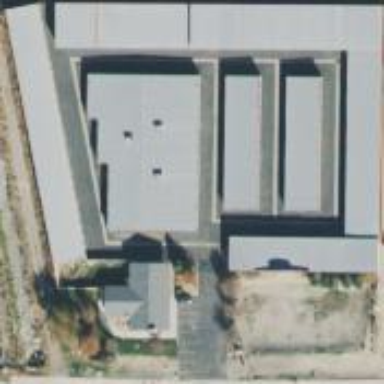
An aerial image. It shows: Storage rental shop.